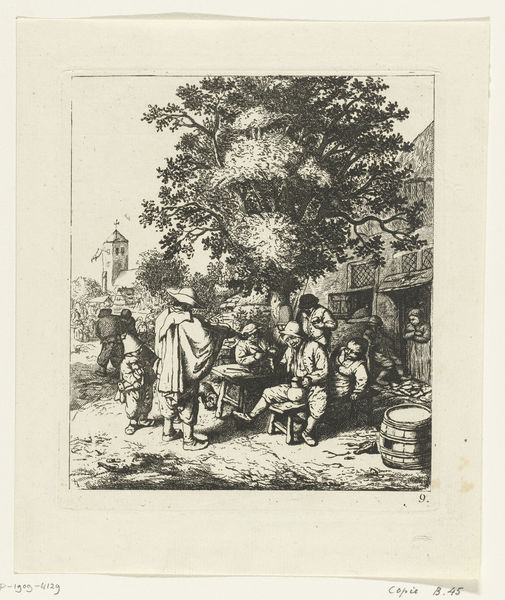
Titel: Vioolspeler en een jonge lierdraaier
Künstler: Adriaen van Ostade
Standort: Amsterdam
Institution: Rijksmuseum
Schlagwörter: baum, menschen, stadt, hut, männer, fahne, dorf, bank, kru, turm fass